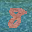
Label: 8